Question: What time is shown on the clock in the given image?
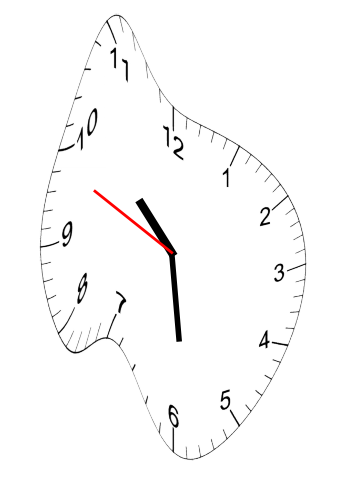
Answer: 10:28:49